Question: I'm using the CollapsingToolbarLayout (with AppBarLayout and Toolbar) and with NestedScrollView (to the content of the Activity). I'm trying to animate the ImageView, that's allocated in the middle (between NestedScroll and AppBar, but above them) like the image below. The error: The effect Fade In works, when I scroll down, but when I try to scroll up, the effect (Fade Out) doesn't work, the ImageView only goes.

> SubscribeActivity
'''
public class SubscribeActivity extends BaseActivity implements SubscribeMvpView {
@BindView(R.id.nsv_subscribe)
NestedScrollView nstScroll;
@BindView(R.id.tlb_subscribe)
Toolbar tbSubscribe;
@BindView(R.id.imv_subscribe_avatar)
CircularProfilePhoto ivProfilePhoto;
@BindView(R.id.app_bar)
AppBarLayout apl;
@Override
protected void onCreate(Bundle savedInstanceState) {
super.onCreate(savedInstanceState);
setContentView(R.layout.activity_subscribe);
ButterKnife.bind(this);
setUp();
}
@Override
protected void setUp() {
tbSubscribe.setTitle(R.string.str_subscribe_tlb);
setSupportActionBar(tbSubscribe);
ViewUtils.setStatusBarTranslucent(this, true);
CommonUtils.showToolbar(this, R.id.tlb_subscribe, "", v -> finish());
apl.addOnOffsetChangedListener((appBarLayout, verticalOffset) -> {
if (verticalOffset <= -95 && verticalOffset >= -110 ) {
ivProfilePhoto.animate().alpha(0).setDuration(300);
ivProfilePhoto.setVisibility(View.INVISIBLE);
} else if (verticalOffset >= -94) {
ivProfilePhoto.setVisibility(View.VISIBLE);
ivProfilePhoto.animate().alpha(1).setDuration(300);
}
});
}
}
'''
> activity_subscribe
'''
<android.support.design.widget.CoordinatorLayout xmlns:android="http://schemas.android.com/apk/res/android"
xmlns:app="http://schemas.android.com/apk/res-auto"
xmlns:tools="http://schemas.android.com/tools"
android:layout_width="match_parent"
android:layout_height="match_parent"
android:background="@color/colorWhite"
android:orientation="vertical"
tools:actionBarNavMode="standard">
<!--HEADER-->
<android.support.design.widget.AppBarLayout
android:id="@+id/app_bar"
android:layout_width="match_parent"
android:layout_height="180dp"
android:fitsSystemWindows="true"
android:theme="@style/AppTheme.AppBarOverlay">
<android.support.design.widget.CollapsingToolbarLayout
android:id="@+id/toolbar_layout"
android:layout_width="match_parent"
android:layout_height="match_parent"
android:background="@drawable/herocortado"
android:fitsSystemWindows="true"
app:contentScrim="@android:color/transparent"
app:layout_scrollFlags="scroll|exitUntilCollapsed"
app:statusBarScrim="@color/colorTransparent"
app:titleEnabled="false"
app:toolbarId="@id/tlb_subscribe">
<android.support.v7.widget.Toolbar
android:id="@+id/tlb_subscribe"
android:layout_width="match_parent"
android:layout_height="?attr/actionBarSize"
app:layout_collapseMode="pin"
app:navigationIcon="@drawable/back"
app:popupTheme="@style/AppTheme.PopupOverlay"
app:title=""
app:titleTextColor="@color/colorWhite" />
</android.support.design.widget.CollapsingToolbarLayout>
</android.support.design.widget.AppBarLayout>
<android.support.v4.widget.NestedScrollView
android:id="@+id/nsv_subscribe"
android:layout_width="match_parent"
android:layout_height="match_parent"
app:layout_behavior="@string/appbar_scrolling_view_behavior">
<LinearLayout
style="@style/stl_body"
android:layout_marginTop="65dp"
android:orientation="vertical">
<EditText
android:id="@+id/edt_subscribe_nome"
style="@style/stl_edt"
android:hint="@string/str_subscribe_hint_edt_name"
android:inputType="textPersonName" />
<TextView
android:id="@+id/tvw_subscribe_name_error"
style="@style/stl_msg_error_fields"
android:text="" />
<!-- ANOTHERS FIELDS -->
</android.support.v4.widget.NestedScrollView>
<com.test.me.utils.CircularProfilePhoto
android:id="@+id/imv_subscribe_avatar"
android:layout_width="140dp"
android:layout_height="140dp"
android:layout_margin="@dimen/fab_margin"
app:layout_anchor="@id/app_bar"
app:layout_anchorGravity="bottom|center_horizontal"
app:srcCompat="@drawable/defaultavatar" />
</android.support.design.widget.CoordinatorLayout>
'''
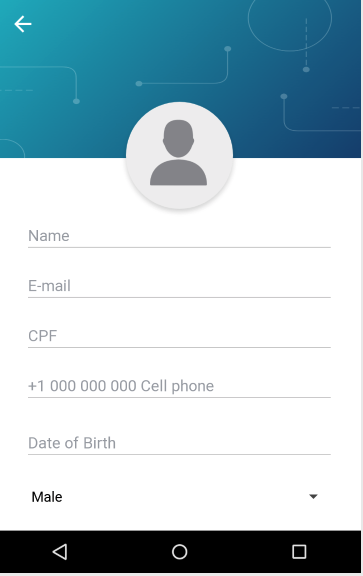
Answer: Try something like
'''
ivProfilePhoto.animate().alpha(0.0f).setDuration(300).setListener(new AnimatorListenerAdapter() {
@Override
public void onAnimationEnd(Animator animation) {
super.onAnimationEnd(animation);
ivProfilePhoto.setVisibility(View.INVISIBLE);
}
});
'''